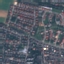
Land use / land cover class: Residential